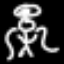
Label: angel